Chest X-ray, PA view. Patient: 56 years old, sex M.
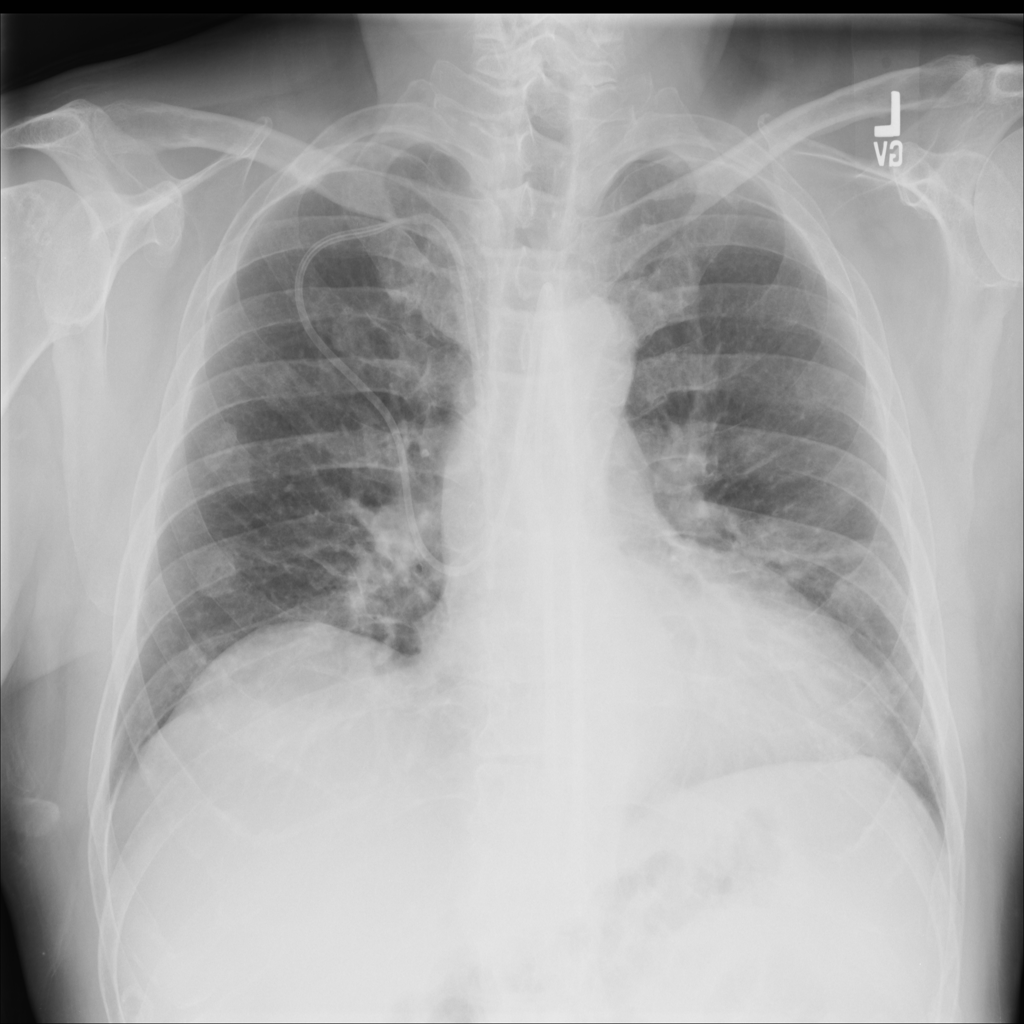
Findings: No Finding